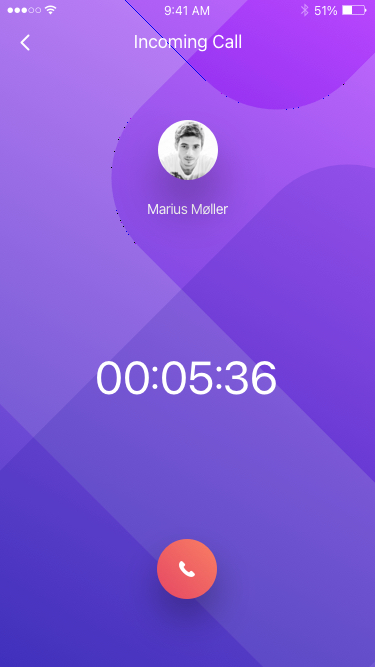
Text in this UI design:
00:05:36
Marius Møller
Incoming Call